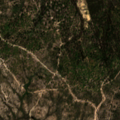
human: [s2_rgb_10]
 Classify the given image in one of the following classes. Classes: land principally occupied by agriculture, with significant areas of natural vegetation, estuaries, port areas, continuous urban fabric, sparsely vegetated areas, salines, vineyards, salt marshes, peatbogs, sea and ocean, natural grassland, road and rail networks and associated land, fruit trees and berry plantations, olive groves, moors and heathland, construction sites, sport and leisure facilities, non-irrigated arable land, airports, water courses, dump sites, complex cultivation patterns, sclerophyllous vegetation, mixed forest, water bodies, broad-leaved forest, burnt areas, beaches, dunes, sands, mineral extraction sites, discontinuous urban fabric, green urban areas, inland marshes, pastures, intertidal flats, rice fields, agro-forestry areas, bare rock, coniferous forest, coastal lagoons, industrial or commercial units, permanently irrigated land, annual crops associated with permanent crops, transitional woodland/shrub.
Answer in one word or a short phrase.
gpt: broad-leaved forest, mixed forest